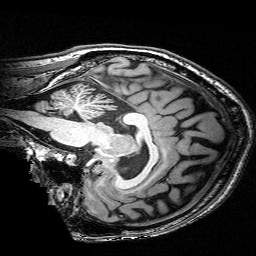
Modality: T1w
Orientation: sagittal
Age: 60
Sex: male
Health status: ill
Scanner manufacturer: siemens
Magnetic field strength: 3 T
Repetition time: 0.0025 s
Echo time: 0.00336 s